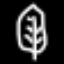
Label: leaf